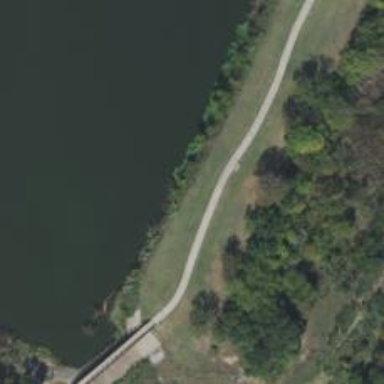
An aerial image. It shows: Dam across waterway.